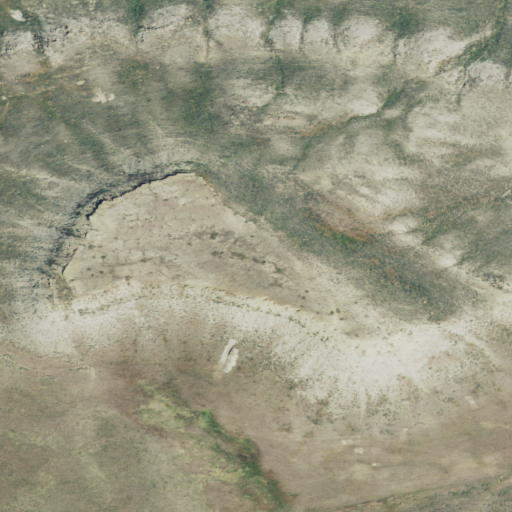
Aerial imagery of mountain in Montana named Battle Butte containing grassland and shrub